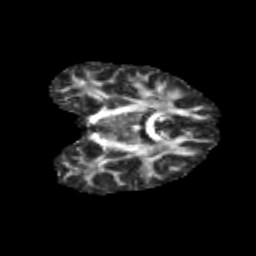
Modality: FA
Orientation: coronal
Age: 13
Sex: male
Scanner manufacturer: siemens
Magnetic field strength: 3 T
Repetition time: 3.8 s
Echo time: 0.07 s